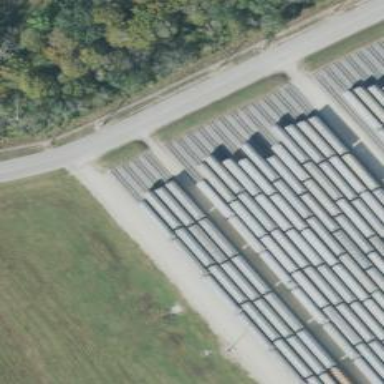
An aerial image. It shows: Railway yard in service.